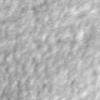
Label: no_change